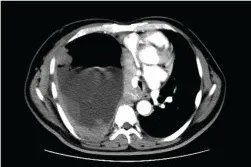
Pleural lesions and pleural effusion that developed after 5 months of oral Lorlatinib.
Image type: radiology (ct)